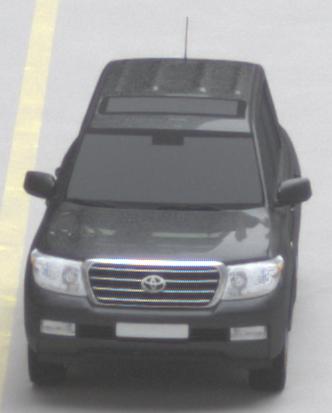
Make: Toyota
Model: Land Cruiser V8 4.7
Detailed model: Land Cruiser V8 (J20)
Model produced from: 2008/03
Model produced until: 2009/11
Doors: 5
Color: gray
Road condition: dry road
Daytime: midday
Contrast: low contrast